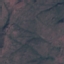
Land use / land cover class: HerbaceousVegetation